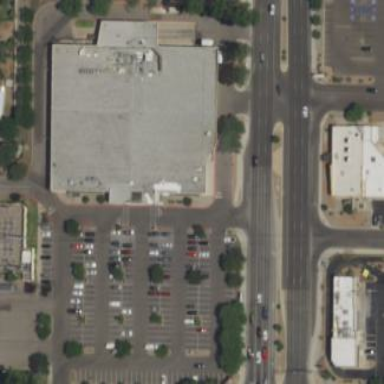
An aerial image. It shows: Parking area with asphalt surface.